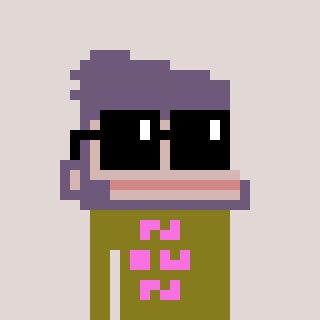
a pixel art character with square black sunglasses, a ape-shaped head and a gunk-colored body on a warm background